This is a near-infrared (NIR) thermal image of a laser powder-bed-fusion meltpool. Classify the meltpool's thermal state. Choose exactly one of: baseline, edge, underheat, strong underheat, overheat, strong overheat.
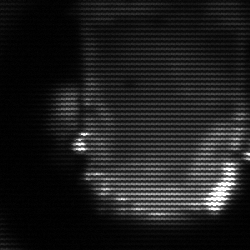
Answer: baseline